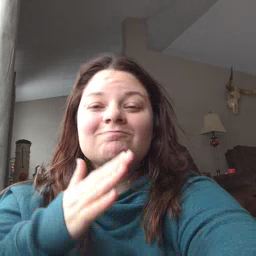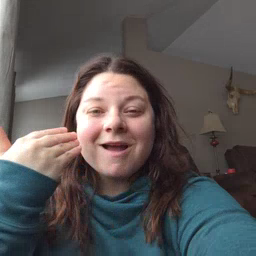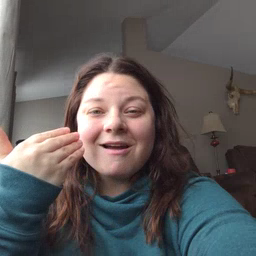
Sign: smile